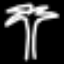
Label: palm tree